Field crop: maize
Growth stage: 2
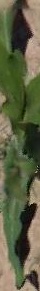
Species: maize